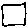
Label: square